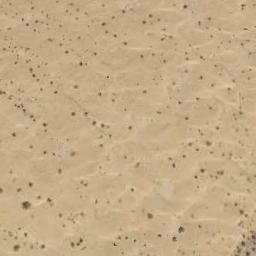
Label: desert